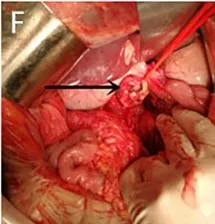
(A-I) The enhanced Computed Tomography (CT) and three-dimensional reconstruction performance and the intraoperative situation of case 3.
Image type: medical_photograph (other_medical_photograph)